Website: lowes
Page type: address-validator
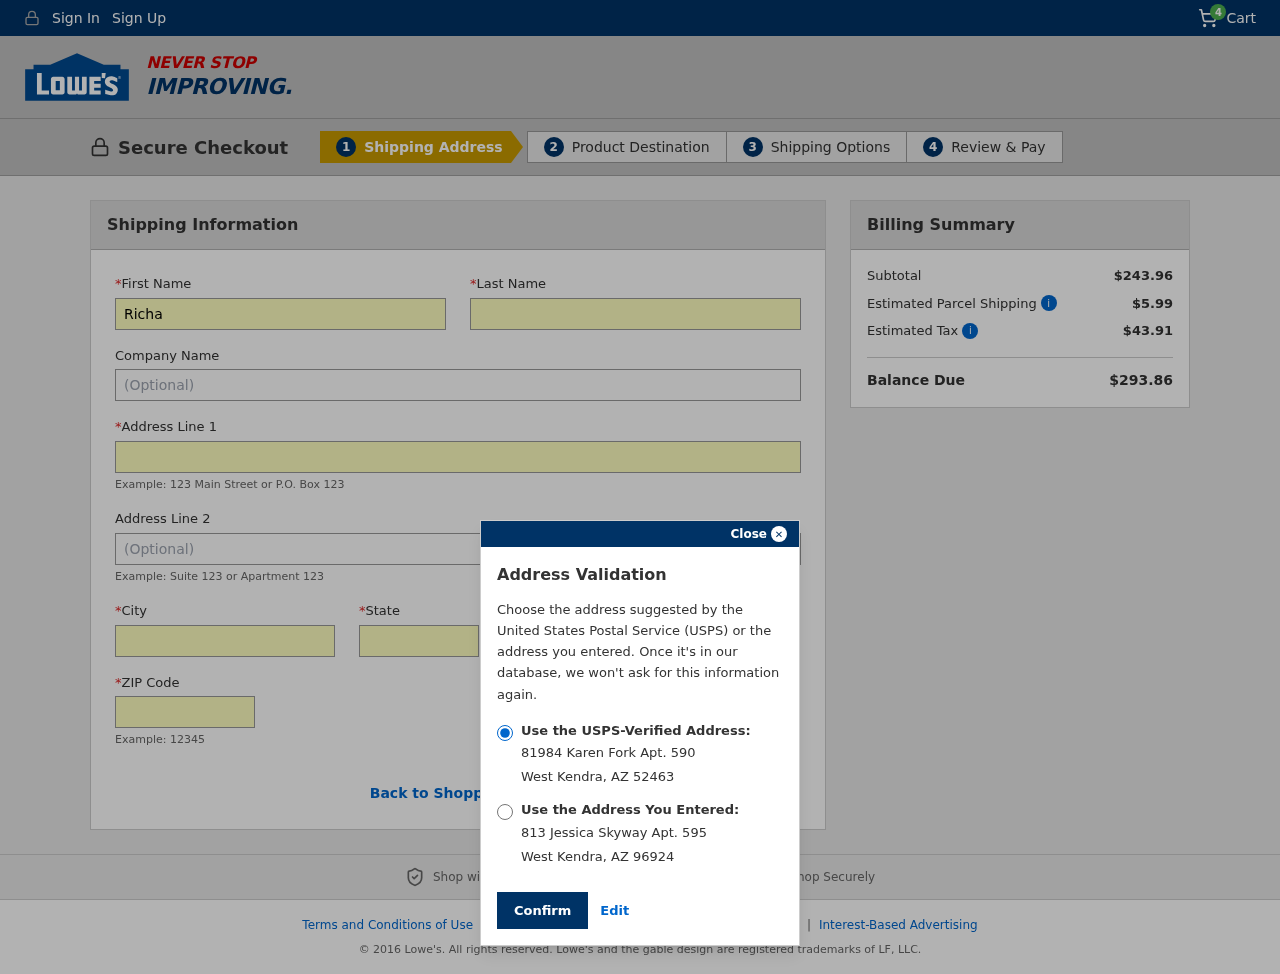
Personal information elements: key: PII_CITY
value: West Kendra
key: PII_COMPANY
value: Maddox, Juarez and Knapp
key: PII_FIRSTNAME
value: Richard
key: PII_LASTNAME
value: Chambers
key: PII_POSTCODE
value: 52463
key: PII_POSTCODE2
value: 96924
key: PII_STATE
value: Arizona
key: PII_STATE_ABBR
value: AZ
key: PII_STREET
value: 81984 Karen Fork Apt. 590
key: PII_STREET2
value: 813 Jessica Skyway Apt. 595
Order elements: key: ORDER_NUM_ITEMS
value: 4
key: ORDER_SUBTOTAL
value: $243.96
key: ORDER_SHIPPING_COST
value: $5.99
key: ORDER_TAX
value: $43.91
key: ORDER_TOTAL
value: $293.86